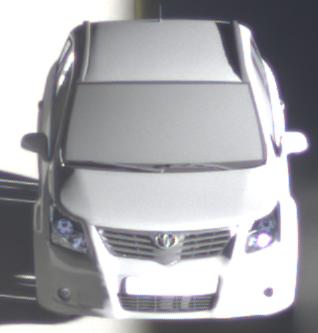
Make: Toyota
Model: Avensis 1.6
Detailed model: Avensis (T27) Notch Back
Model produced from: 2009/01
Model produced until: 2010/08
Doors: 4
Color: gray
Road condition: dry road
Daytime: sunrise or sunset
Contrast: high contrast